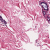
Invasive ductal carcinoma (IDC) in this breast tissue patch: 0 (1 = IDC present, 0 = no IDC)